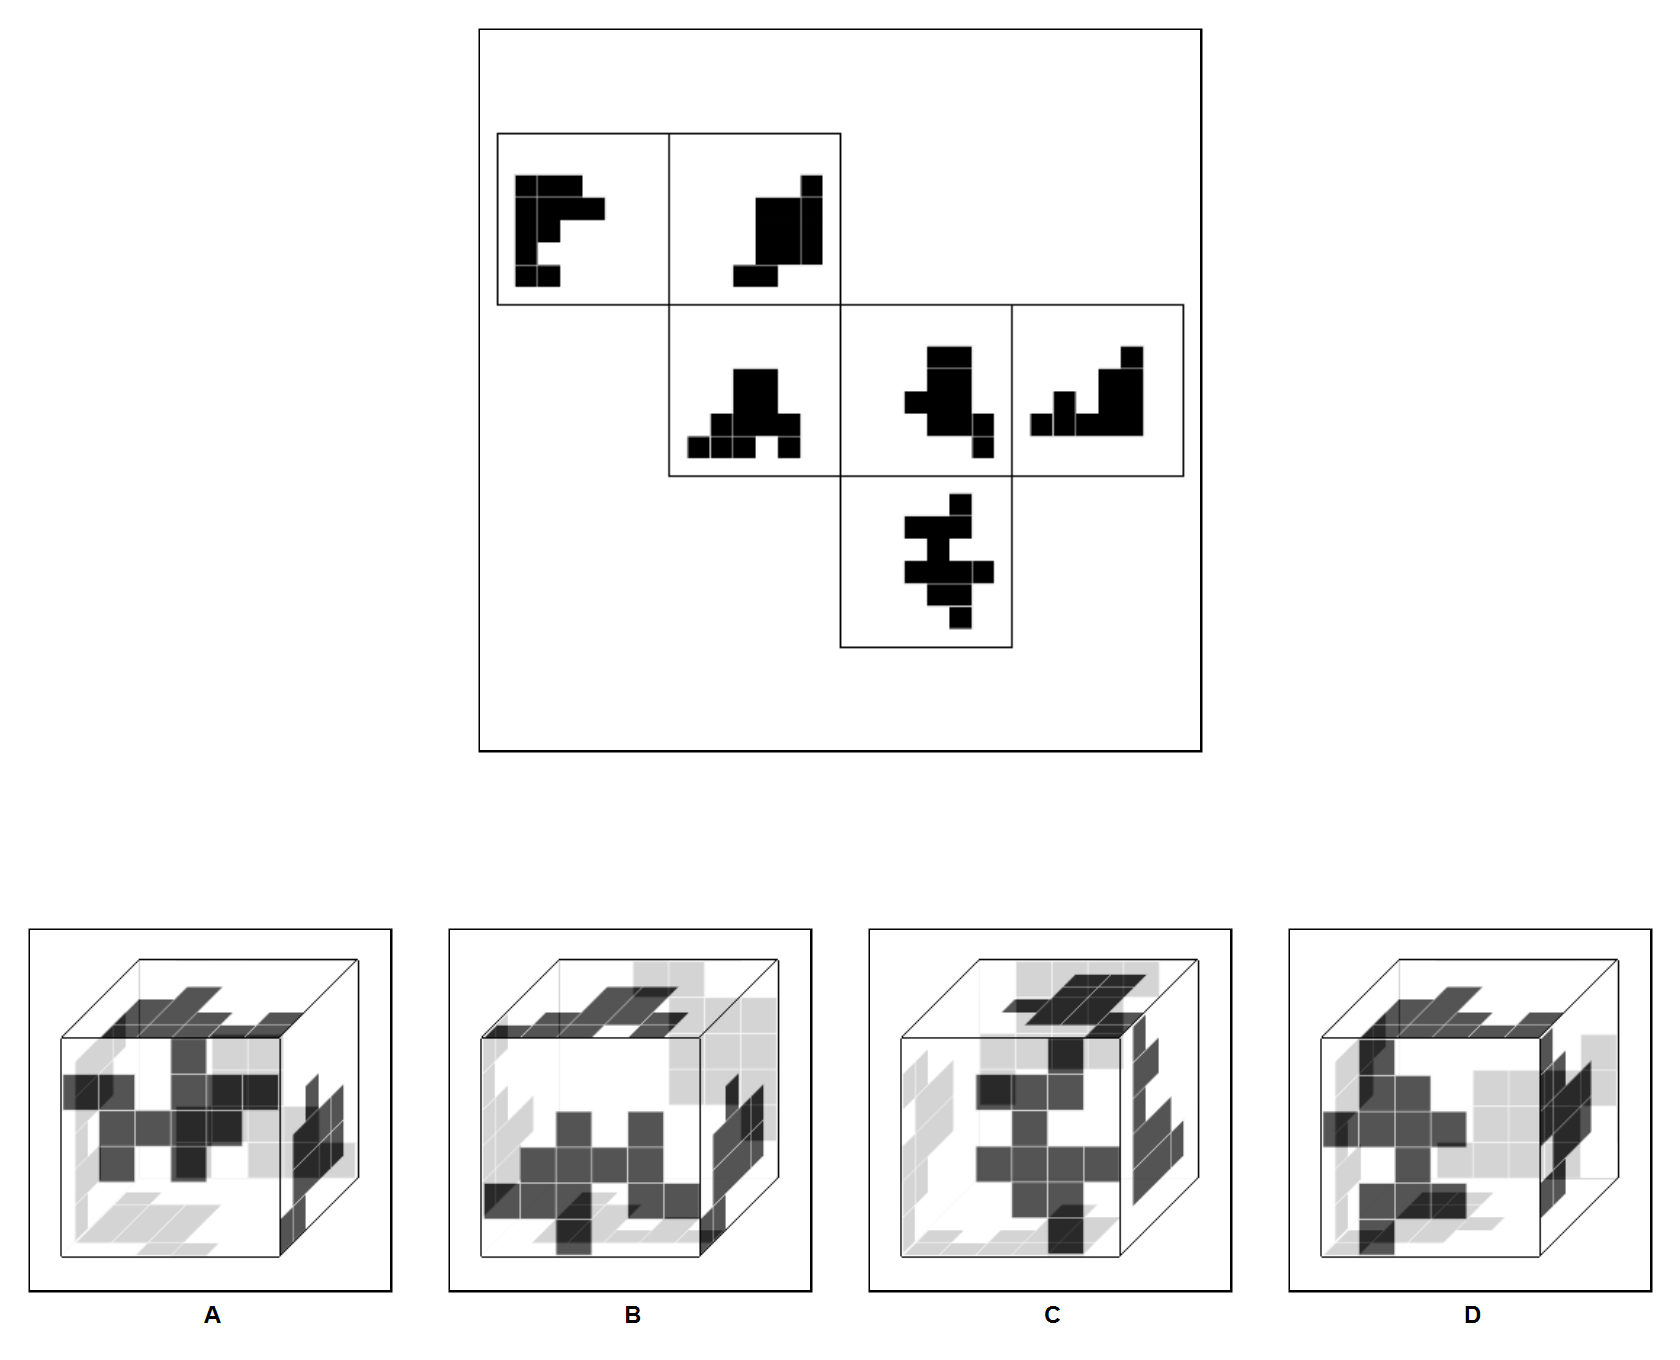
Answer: A